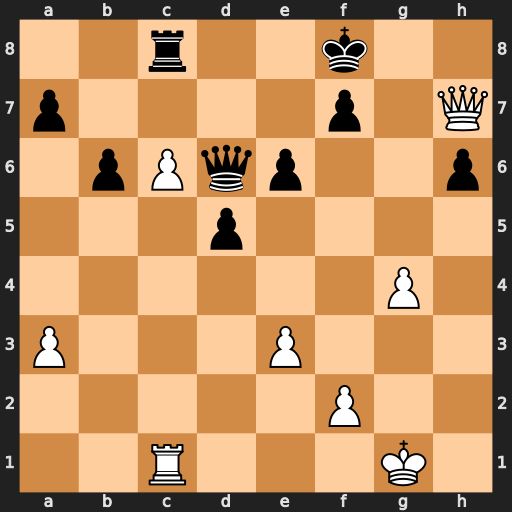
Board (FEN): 2r2k2/p4p1Q/1pPqp2p/3p4/6P1/P3P3/5P2/2R3K1
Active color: w
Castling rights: -
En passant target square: -
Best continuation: Qh8+ Ke7 Qxc8